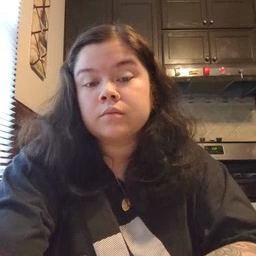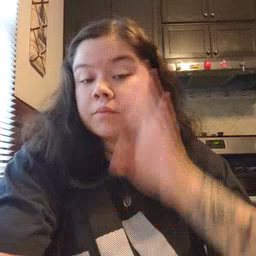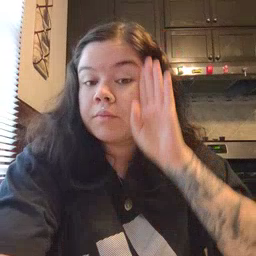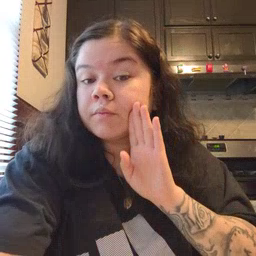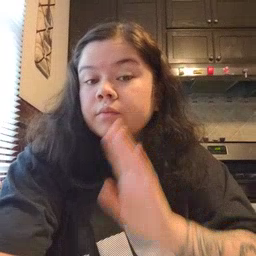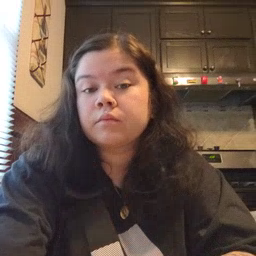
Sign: brown